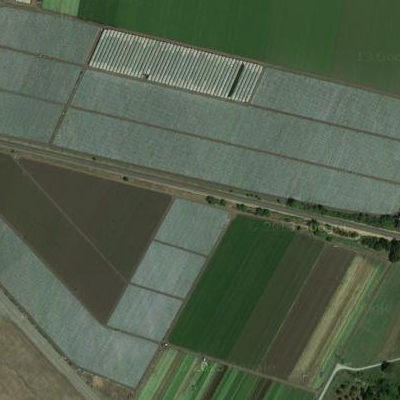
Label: Field